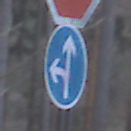
Verkehrszeichen: VorgeschriebeneFahrtrichtungGeradeausOderLinks
Zusatzzeichen oben: Stop
Umgebung: Outdoor, Nature
Tageszeit: MorningAfternoon
Wetter: Overcast
Licht: Natural
Jahreszeit: Winter
Kontrast: LowContrast